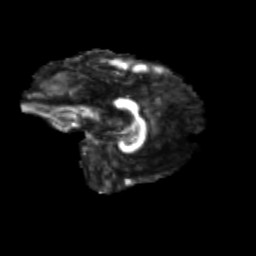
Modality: FA
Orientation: sagittal
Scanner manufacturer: siemens
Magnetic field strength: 3 T
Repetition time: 9.2 s
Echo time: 0.084 s